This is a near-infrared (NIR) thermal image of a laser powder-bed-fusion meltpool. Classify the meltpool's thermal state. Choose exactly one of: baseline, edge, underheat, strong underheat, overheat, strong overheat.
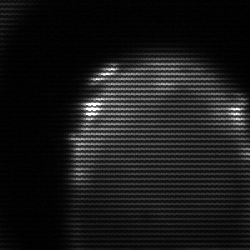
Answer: edge